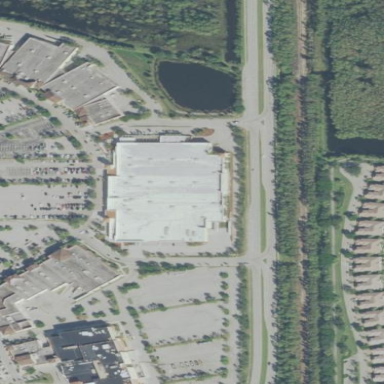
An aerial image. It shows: Supermarket located in building.